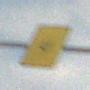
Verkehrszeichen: AnkuendigungOderFortsetzungUmleitungOhnePfeilsymbol
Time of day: MorningAfternoon
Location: Outdoor (Nature)
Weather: Overcast
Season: Winter
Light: Natural